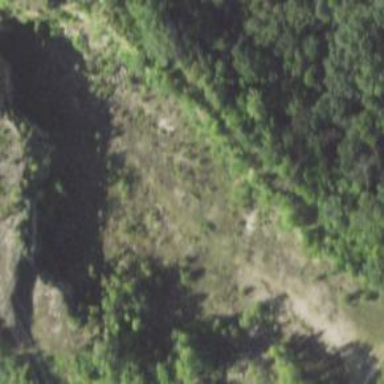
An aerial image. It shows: Quarry area.